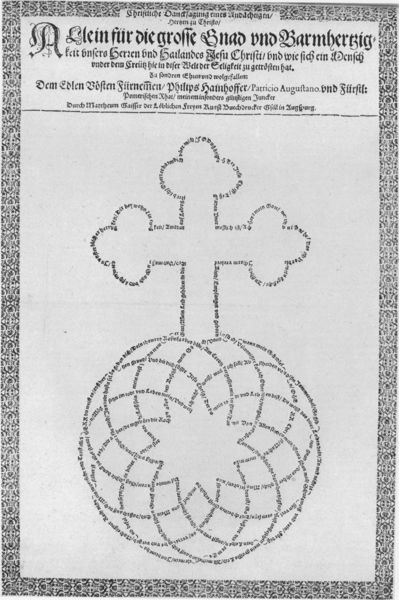
Titel: Christliche Danksagung eines Andächtigen/ Hertzen zu Christo
Standort: Wolfenbüttel
Institution: Herzog August Bibliothek
Schlagwörter: weiß, blumen, grau, schwarz, symbol, zeichen, ball, muster, ornament, alt, rahmen, steine, kirche, sonne, blatt, girlande, holzschnitt, klar, schrift, papier, abstufungen, grafik, graphik, klein, rand, bordüre, inschrift, verzierung, deutsch, buch, kreuz, stern, druck, schwarzweiss, stich, titel, seite, widmung, illustration, text, zeitung, buchstaben, kreise, überschrift, kugel, beten, fürst, insignie, schriftbild, buchtitel, ornamental, christus, jesus, mandala, heiland, welt, abgerundet, fraktur, typographie, flugblatt, pass, beschreibung, kleeblatt, weltkugel, vierpass, kreuzform, punktiert, barmherzigkeit, druckschrift, gnad, reichsapfel, bildschrift, kreiz, ornamentaö, frühneuhochdeutsch